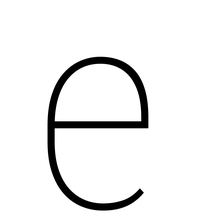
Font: Roboto_Condensed_Thin